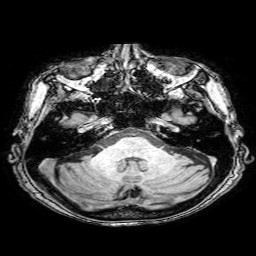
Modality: T1w
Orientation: coronal
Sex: female
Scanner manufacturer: philips
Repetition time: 0.008229 s
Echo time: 0.00377 s